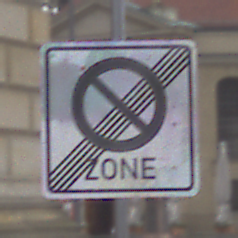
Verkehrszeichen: EndeEingeschraenktesHalteverbotZone
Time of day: Midday
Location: Outdoor (Urban)
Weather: Overcast
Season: NotSpecified
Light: Natural